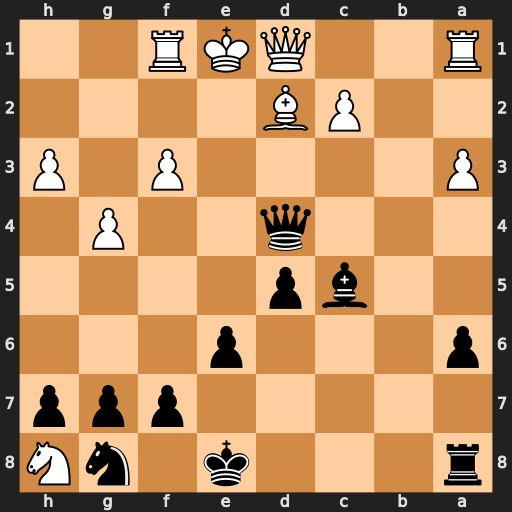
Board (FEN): r3k1nN/5ppp/p3p3/2bp4/3q2P1/P4P1P/2PB4/R2QKR2
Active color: b
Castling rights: Qq
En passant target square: -
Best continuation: Qe5+ Qe2 Qxa1+